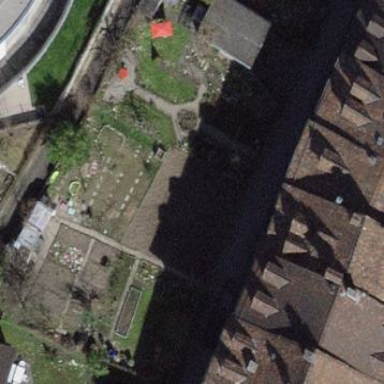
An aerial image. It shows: Allotments area.